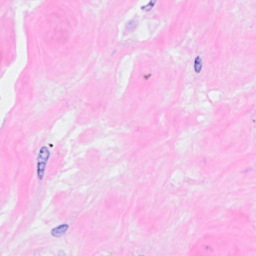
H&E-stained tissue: Breast